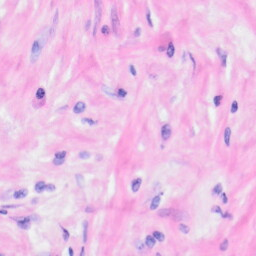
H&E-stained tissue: Kidney